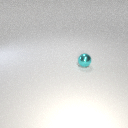
small cyan metal sphere